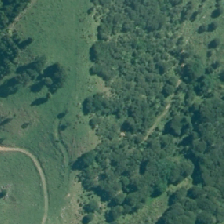
Land cover: high_producing_grassland